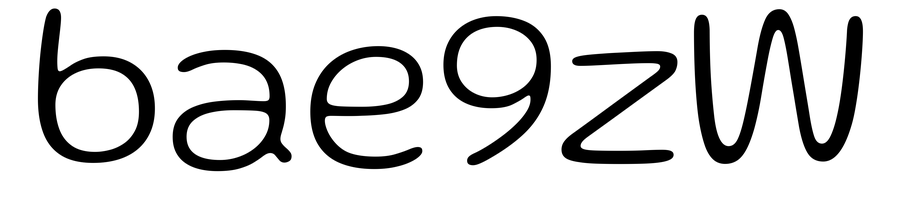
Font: Gluten_ExtraLight